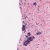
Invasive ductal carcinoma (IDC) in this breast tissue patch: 0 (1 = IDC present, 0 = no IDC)